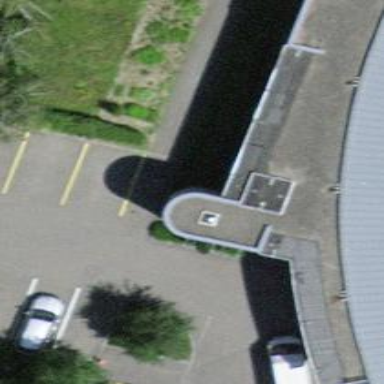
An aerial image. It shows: Charging station.